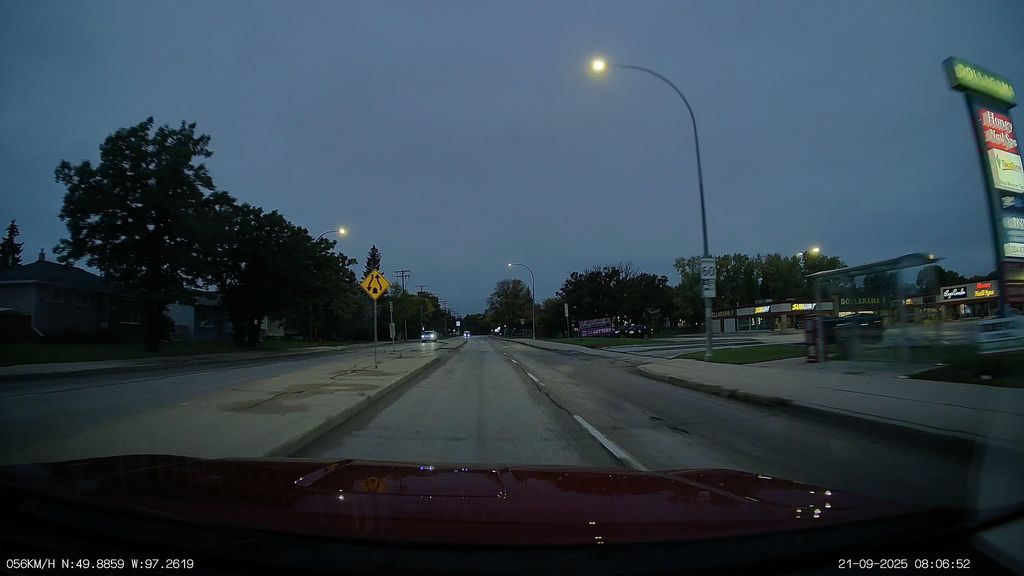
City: winnipeg